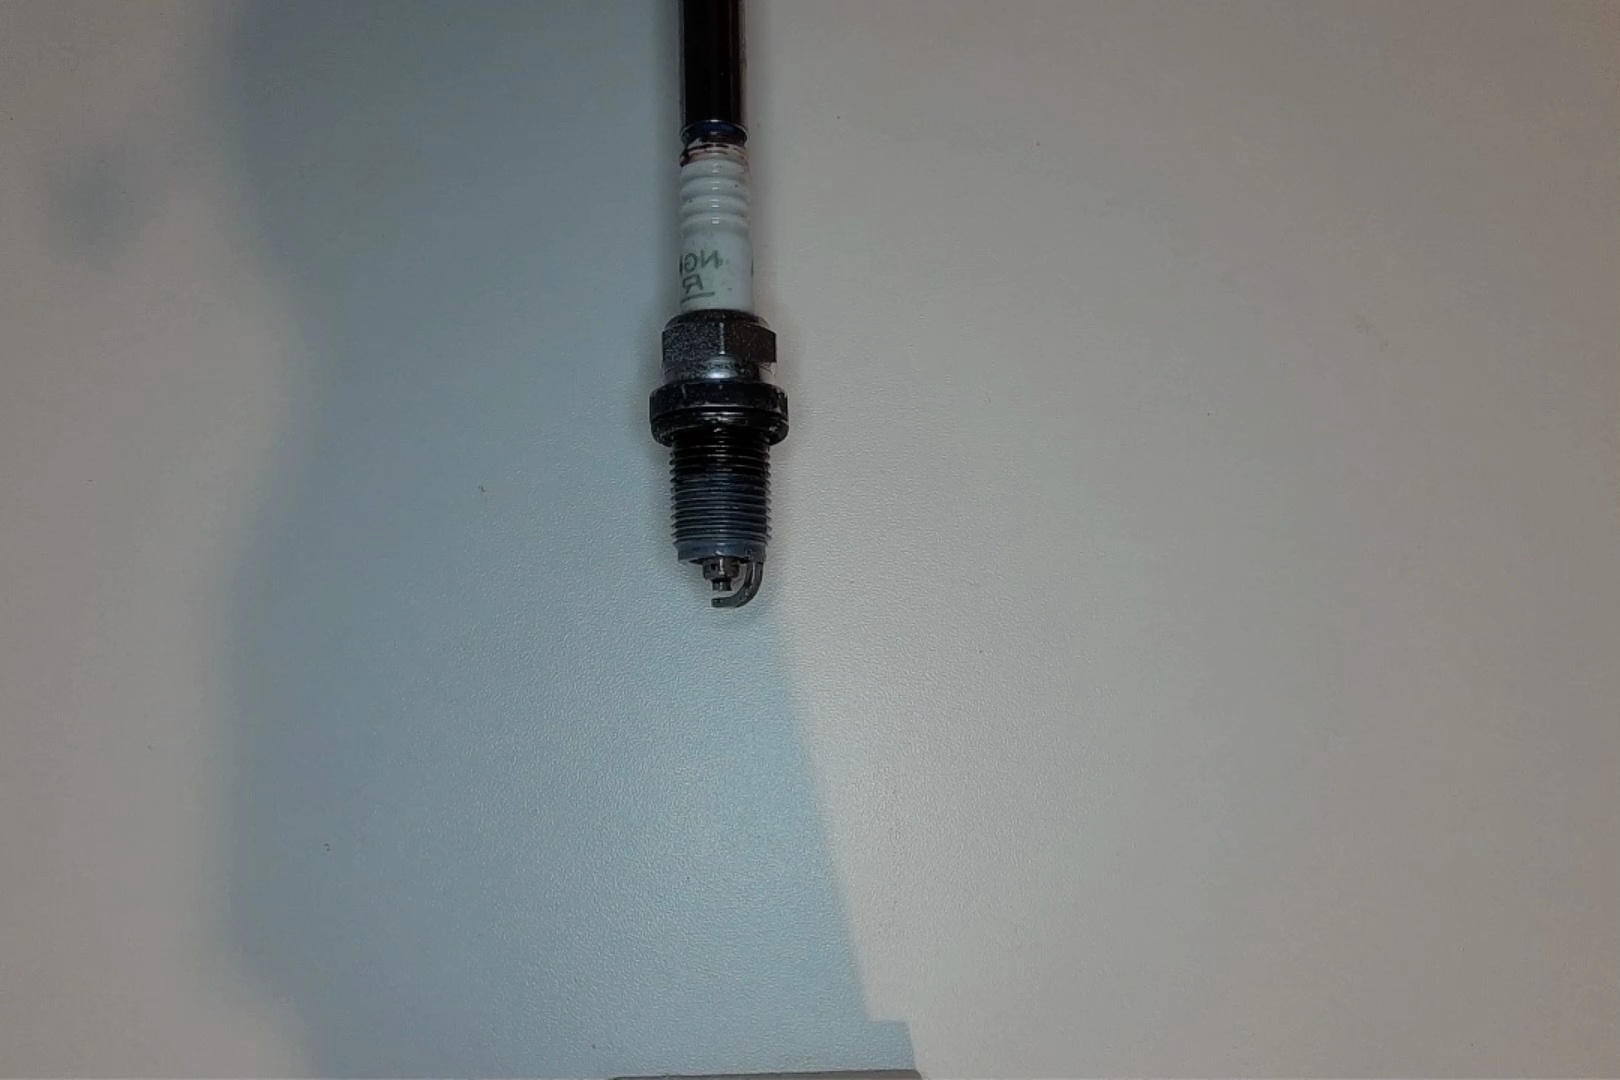
Label: anomaly